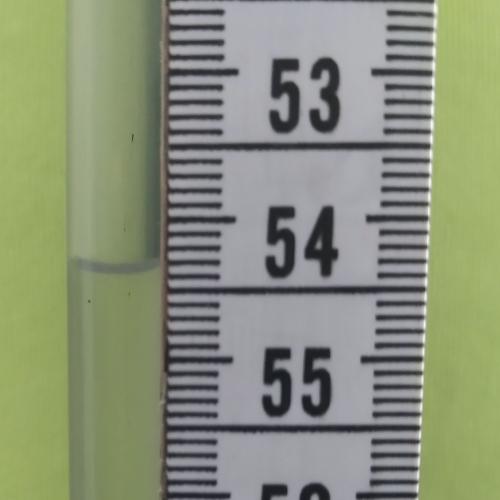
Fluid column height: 54.3 cm